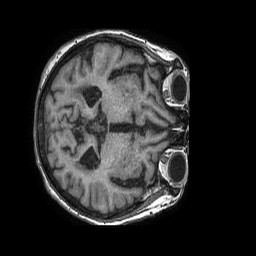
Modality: T1w
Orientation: axial
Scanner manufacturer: philips
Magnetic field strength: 1.5 T
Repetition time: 0.007465 s
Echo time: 0.003393 s